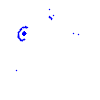
Particle: pion